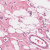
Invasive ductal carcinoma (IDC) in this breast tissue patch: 0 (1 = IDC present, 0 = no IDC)